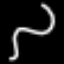
Label: squiggle